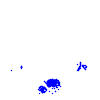
Particle: electron